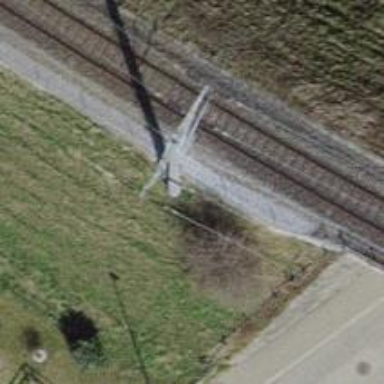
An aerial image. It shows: Concrete power pole.